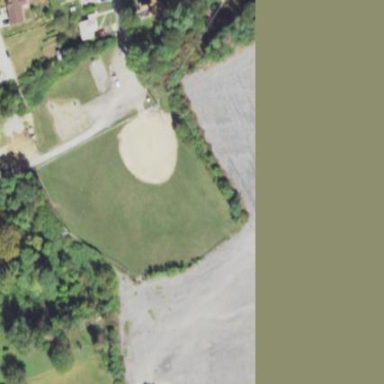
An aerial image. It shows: Baseball pitch for leisure land activities.